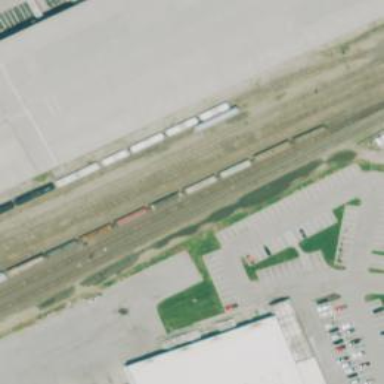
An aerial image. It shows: View of railway yard.